Question: I want to fade a track in and out at specific time codes. For example, I would like to take an audio file, and:
'''
Start it at 100% Volume
Fade it to 20% at 2 seconds
Fade it to 100% at 4 seconds
Fade it to 20% at 6 seconds
Fade it to 100% at 8 seconds
Fade it to 20% at 10 seconds
Fade it to 100% at 12 seconds
Fade it to 0 at 14 seconds
'''
I've been testing this with a constant tone generated by ecasound so that I can open the resulting file in Audacity and see the results visually. As far as I can tell, increasing the amplitude is relative, while decreasing it is not. It seems that if I fade the amplitude up, it affects the relative volume of the whole track and not just at the specific time I set the fade, which is where I'm getting lost.
## Example commands
'''
# generate the tone
ecasound -i tone,sine,880,20 -o:tone.wav
# Just the test to see that i can fade start it at 100 and fade it to 20.
ecasound -a:1 -i tone.wav -ea:100 -kl2:1,100,20,2,1 -a:all -o:test_1.mp3
# Fade it out and in
ecasound -a:1 -i tone.wav -ea:100 -kl2:1,100,20,2,1 -ea:100 -kl2:1,20,100,4,1 -a:all -o:test_2.mp3
# Fade it out and in with a peak of 500
ecasound -a:1 -i tone.wav -ea:100 -kl2:1,100,20,2,1 -ea:100 -kl2:1,20,500,4,1 -a:all -o:test_3.mp3
# Fade it out from 500, out, and then back to 500
ecasound -a:1 -i tone.wav -ea:100 -kl2:1,500,20,2,1 -ea:100 -kl2:1,20,500,4,1 -a:all -o:test_4.mp3
# Fade it out from 500, out to a low of 10, and then back to 500
ecasound -a:1 -i tone.wav -ea:100 -kl2:1,500,10,2,1 -ea:100 -kl2:1,10,500,4,1 -a:all -o:test_5.mp3
# Fade it out from 1000, out to a low of 10, and then back to 1000
ecasound -a:1 -i tone.wav -ea:100 -kl2:1,1000,10,2,1 -ea:100 -kl2:1,10,1000,4,1 -a:all -o:test_6.mp3
# The eventual result I'm looking for
ecasound -a:1 -i tone.wav -ea:100 -kl2:1,500,20,2,1 -ea:100 -kl2:1,20,500,4,1 -ea:100 -kl2:1,500,20,6,1 -ea:100 -kl2:1,20,500,8,1 -ea:100 -kl2:1,500,20,10,1 -ea:100 -kl2:1,20,500,12,1 -ea:100 -kl2:1,500,0,14,4 \
-a:all -o:test_7.mp3
'''
## The Results

The best I can tell from these results is that the amplitude of the whole track is relative to the difference between the low and the peak of all the fading effects. I'm not sure if this result is expected, but it's very confusing.
Also, in the last result (second to last in the image), the fades are no longer taking a full second each. In order to figure out why that may be, I took the final fade-to-zero off and the durations were back to normal. This does not seem like expected behavior.
'''
# "Fixing" the fade durations
ecasound -a:1 -i tone.wav -ea:100 -kl2:1,500,20,2,1 -ea:100 -kl2:1,20,500,4,1 -ea:100 -kl2:1,500,20,6,1 -ea:100 -kl2:1,20,500,8,1 -ea:100 -kl2:1,500,20,10,1 -ea:100 -kl2:1,20,500,12,1 -a:all -o:test_8.mp3
'''
As a side note, I've also tried changing the -ea values to the "current" amplitude with every line. It didn't make any difference (no matter what I set -ea to)
I have the very latest installed from git (2.8.1+dev). I had these same issues with 2.7.0, which is why I upgraded and eventually found myself here.
Am I doing this wrong?
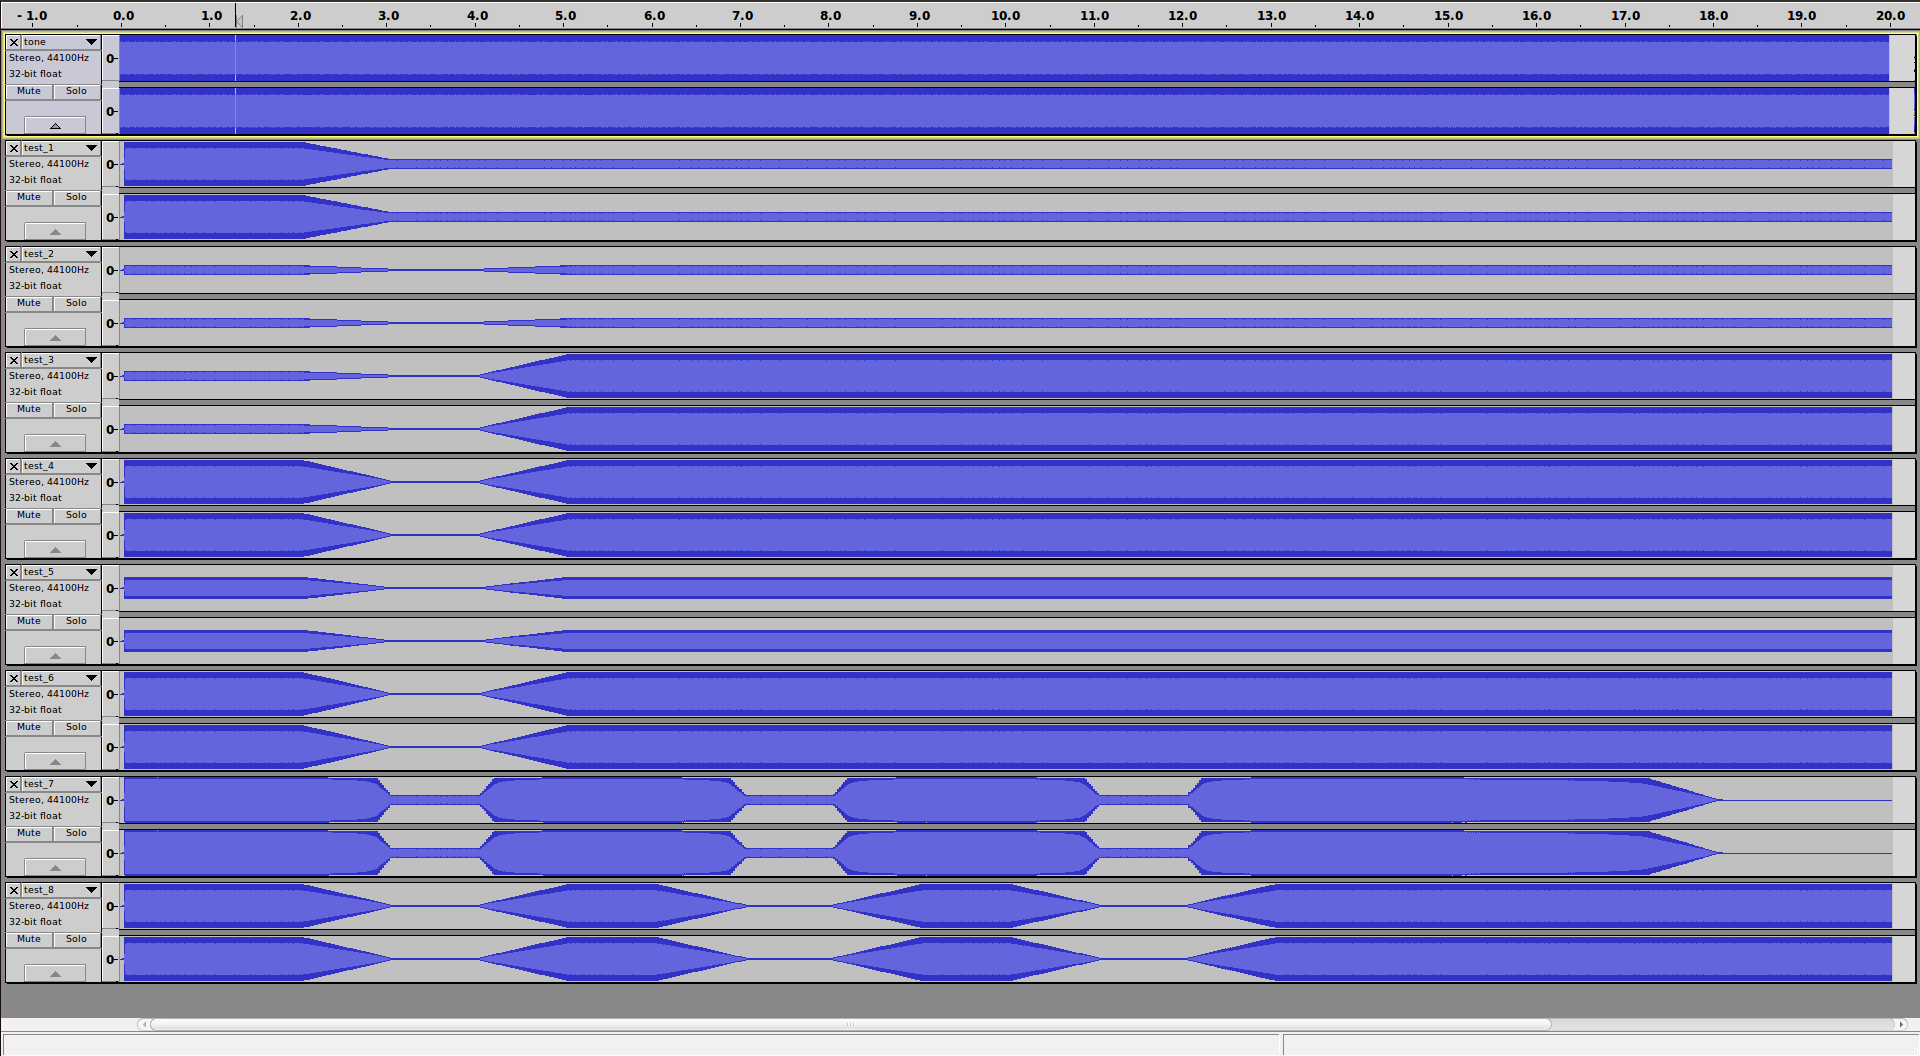
Answer: ## -kl2
After a few hours of head scratching, I finally think I have it figured out. The "From" amplitude on every fade needs to be 100. If you are increasing the amplitude, the "To" amplitude is 'maximum / from * to'.
So if you're trying to go from 20 to 100, it's '100 / 20 * 100' or '500'. If you're trying to get to 120: '100 / 20 * 120' or '600'. I assume this all makes perfect sense to someone, but I was perfectly stumped.
The working example (with a slightly higher bottom range in the middle to demonstrate):
'''
ecasound -a:1 -i tone.wav -ea:100 -kl2:1,100,20,2,1 -ea:100 -kl2:1,100,500,4,1 -ea:100 -kl2:1,100,40,6,1 -ea:100 -kl2:1,100,250,8,1 -ea:100 -kl2:1,100,20,10,1 -ea:100 -kl2:1,100,500,12,1 -ea:100 -kl2:1,100,0,14,1 -a:all -o:test_7.mp3
'''
And the output:

Keep in mind that these amplitudes are still relative. If you're going from 45% to 90%: '100 / 45 * 90 = 200', and then now if you drop to 20% of the current amplitude, it's actually 18% (.20 * 90), so going back to 100 would be '100 / 18 * 100 = 555.56'
## -klg
Just as I figured this out, and came here to post, I received a response from the ecasound mailing list. It's not a direct answer to the kl2 issue, but offers an alternative, easier-on-the-brain answer, which is the 'klg' parameter.
>
Generic linear envelope. This controller source can be used to map
custom envelopes to chain operator parameters. Number of envelope
points is specified in 'point_count'. Each envelope point consists of
a position and a matching value. Number of pairs must match
'point_count' (i.e. 'N==point_count'). The 'posX' parameters are given
as seconds (from start of the stream). The envelope points are
specified as float values in range '[0,1]'. Before envelope values are
mapped to operator parameters, they are mapped to the target range of
'[low-value,high-value]'. E.g. a value of '0' will set operator
parameter to 'low-value' and a value of '1' will set it to
'high-value'. For the initial segment '[0,pos1]', the envelope will
output value of 'value1' (e.g. 'low-value').
Here's the command to do what I need using 'klg' instead of 'kl2':
'''
ecasound -a:1 -i:tone.wav -ea:100 -klg:1,0,100,14,2,1,3,0.20,4,0.20,5,1,6,1,7,0.40,8,0.40,9,1,10,1,11,0.20,12,0.20,13,1,14,1,15,0 -o:test.mp3
'''
The output is exactly the same as the 2nd track on the image.
This resulting command line is definitely a bit harder to read and hence debug, but may actually be easier to generate dynamically. Regardless, I now have 2 working options to resolve this problem.
And finally, here are my notes for how I figured out the coordinates of the klg command. The asterisks are the "points" which are listed in the klg parameter, the numbers at the top are seconds:
'''
0 0 0 0 0 0 0 0 0 1 1 1 1 1 1 1 1 1 1 2
1 2 3 4 5 6 7 8 9 0 1 2 3 4 5 6 7 8 9 0
1.0 --* *-* *-* *-*
~ \ / \._./ \ / 0.2 *-* *-* 0.0 *----------
'''
I hope this helps someone save at least the amount of hair that i've lost scratching my head.